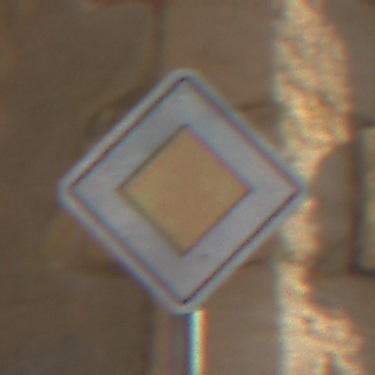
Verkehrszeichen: Vorfahrtsstrasse
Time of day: Midday
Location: Outdoor (Urban)
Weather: Clear
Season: NotSpecified
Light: Natural